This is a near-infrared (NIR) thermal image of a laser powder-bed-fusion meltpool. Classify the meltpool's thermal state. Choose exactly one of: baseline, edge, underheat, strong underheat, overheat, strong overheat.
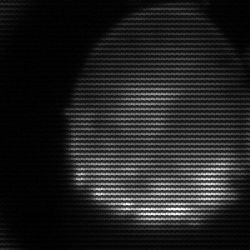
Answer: edge